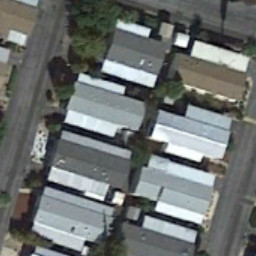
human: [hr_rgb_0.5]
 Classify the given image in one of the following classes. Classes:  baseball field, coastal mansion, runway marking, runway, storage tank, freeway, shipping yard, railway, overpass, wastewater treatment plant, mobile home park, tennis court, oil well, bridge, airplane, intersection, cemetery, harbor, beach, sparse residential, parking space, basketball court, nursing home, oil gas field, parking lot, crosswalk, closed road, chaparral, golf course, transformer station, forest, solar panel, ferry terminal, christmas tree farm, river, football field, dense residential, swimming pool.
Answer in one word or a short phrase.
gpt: mobile home park